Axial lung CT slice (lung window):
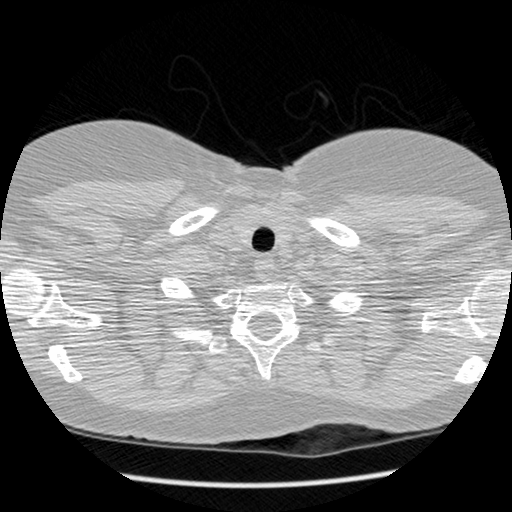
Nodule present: no